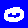
Digit: 0